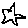
Label: star